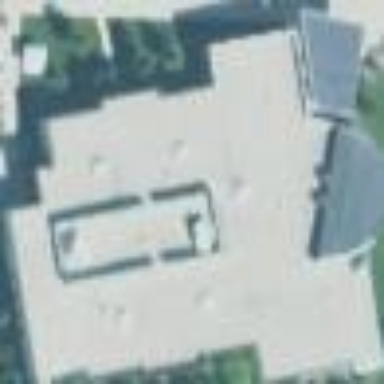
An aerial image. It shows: Building.